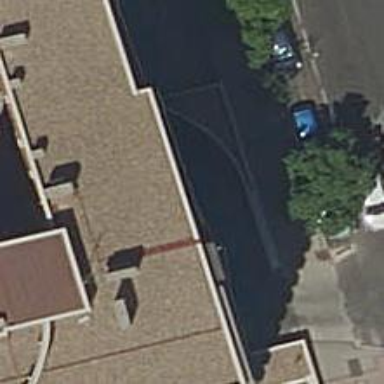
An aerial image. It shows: Parking entrance.